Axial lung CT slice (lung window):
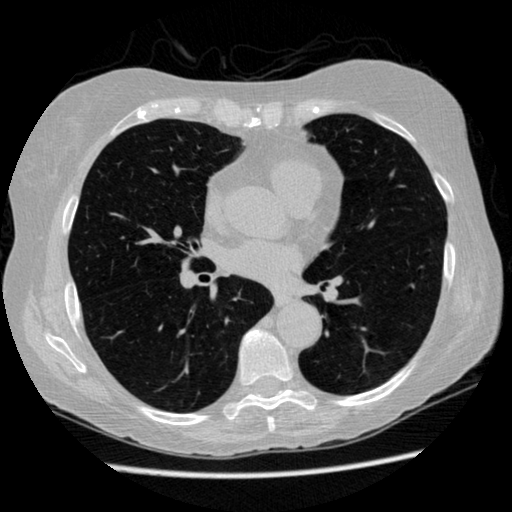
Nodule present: no